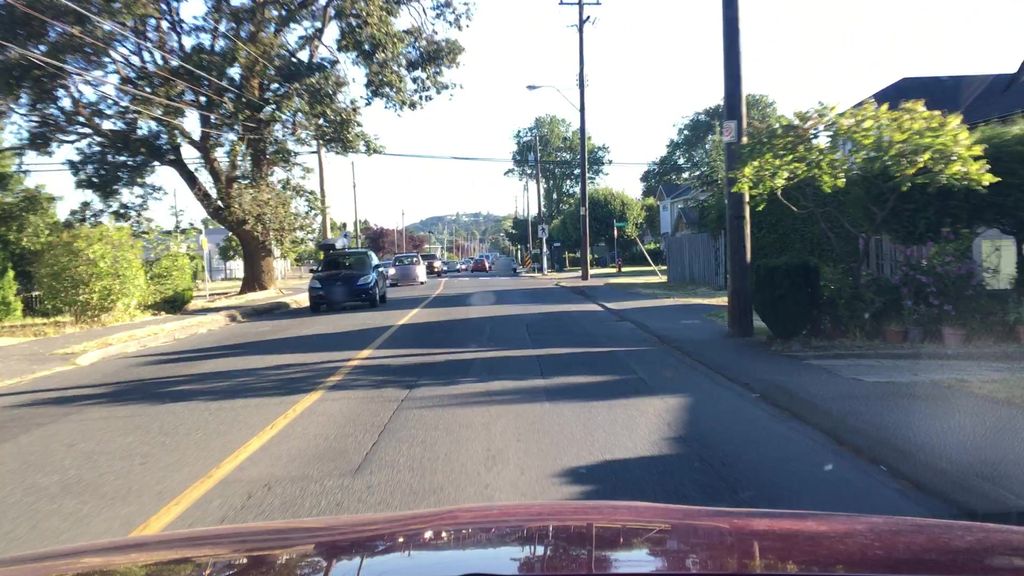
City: victoria